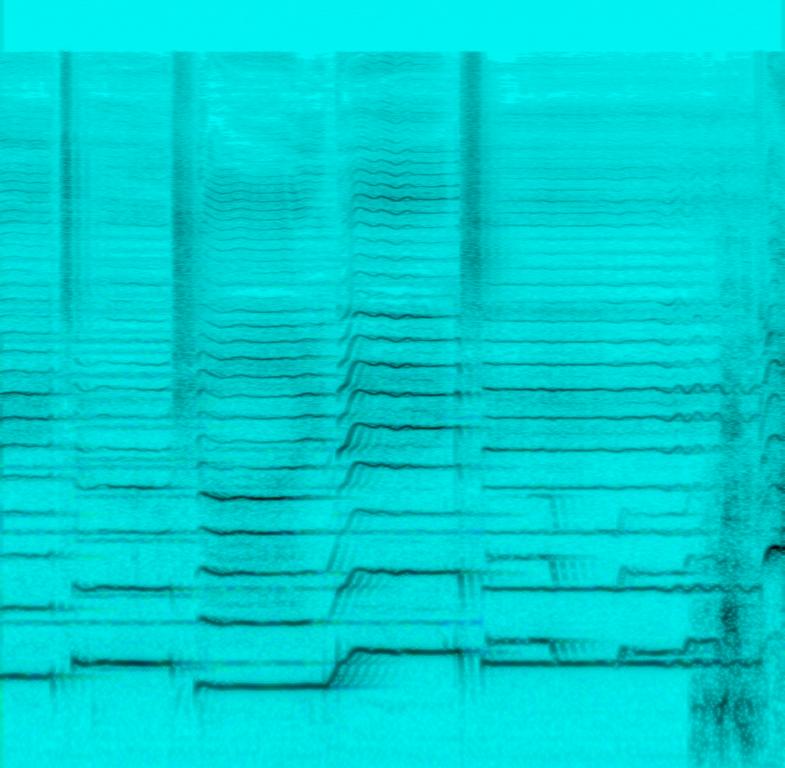
This piece is a parody of an ad theme. There are female vocals singing at a high-pitch in the major scale, resulting in an epic atmosphere resembling an anthem. The resolution is interrupted by an implied bear attack, breaking the seriousness of the piece.